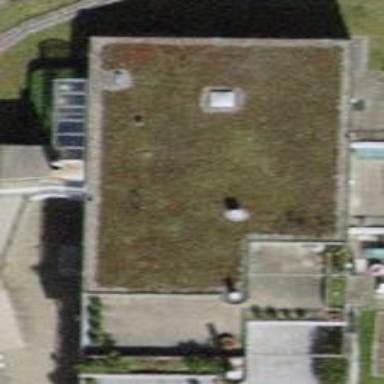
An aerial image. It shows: Flat roof terrace building.